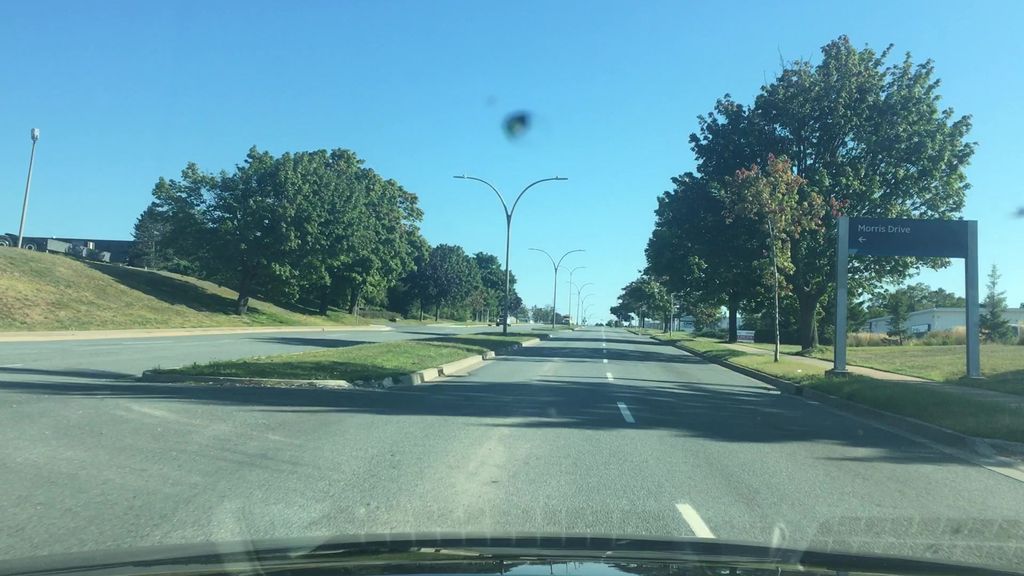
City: halifax